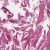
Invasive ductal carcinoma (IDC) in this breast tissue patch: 0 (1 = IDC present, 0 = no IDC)